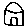
Label: house